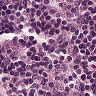
Metastatic tissue present: no